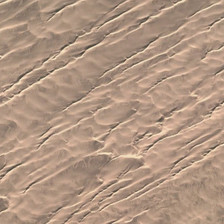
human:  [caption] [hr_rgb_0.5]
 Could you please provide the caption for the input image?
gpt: there is only a large area of sand in the desert .

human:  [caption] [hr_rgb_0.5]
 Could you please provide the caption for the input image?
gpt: there is only a large area of sand in the desert .

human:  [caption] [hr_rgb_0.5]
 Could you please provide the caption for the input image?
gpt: there is no water in this desert .

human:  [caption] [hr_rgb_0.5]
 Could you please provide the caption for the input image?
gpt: there is no water in this desert .

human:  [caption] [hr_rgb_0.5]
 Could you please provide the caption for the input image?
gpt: there is only a large area of sand in the desert .